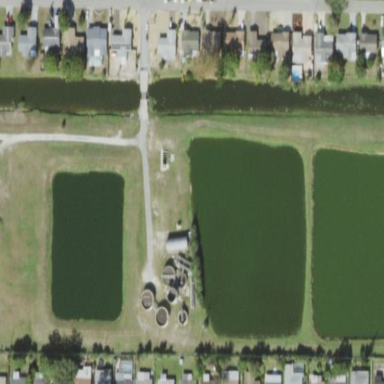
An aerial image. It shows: Wastewater plant.